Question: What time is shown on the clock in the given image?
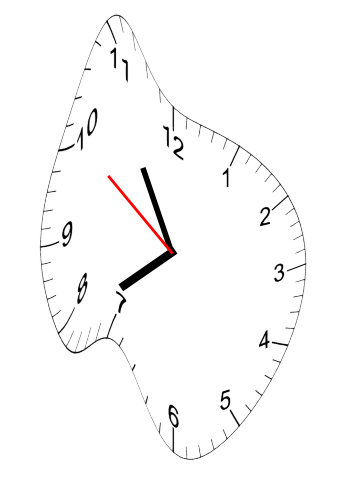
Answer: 07:54:51